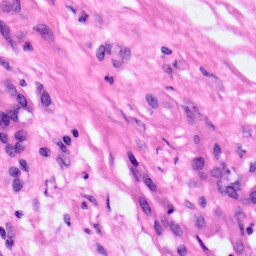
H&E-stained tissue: Pancreatic